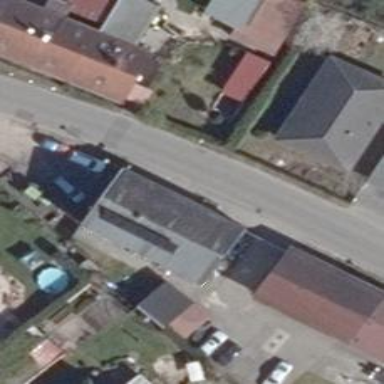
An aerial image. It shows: Car repair shop.